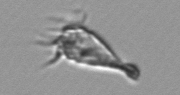
Label: Paratontonia_gracillima